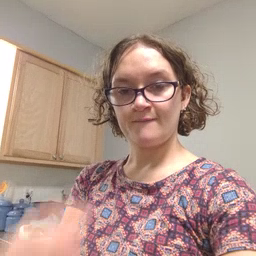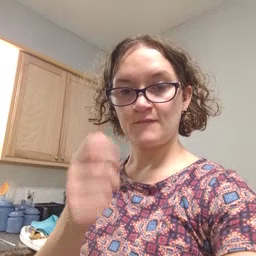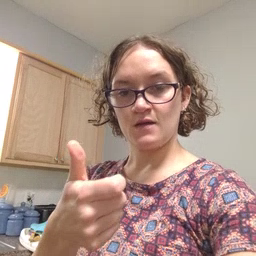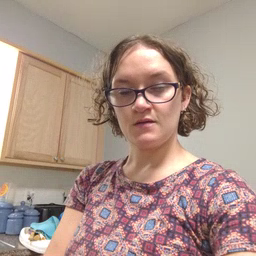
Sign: fast